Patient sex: F
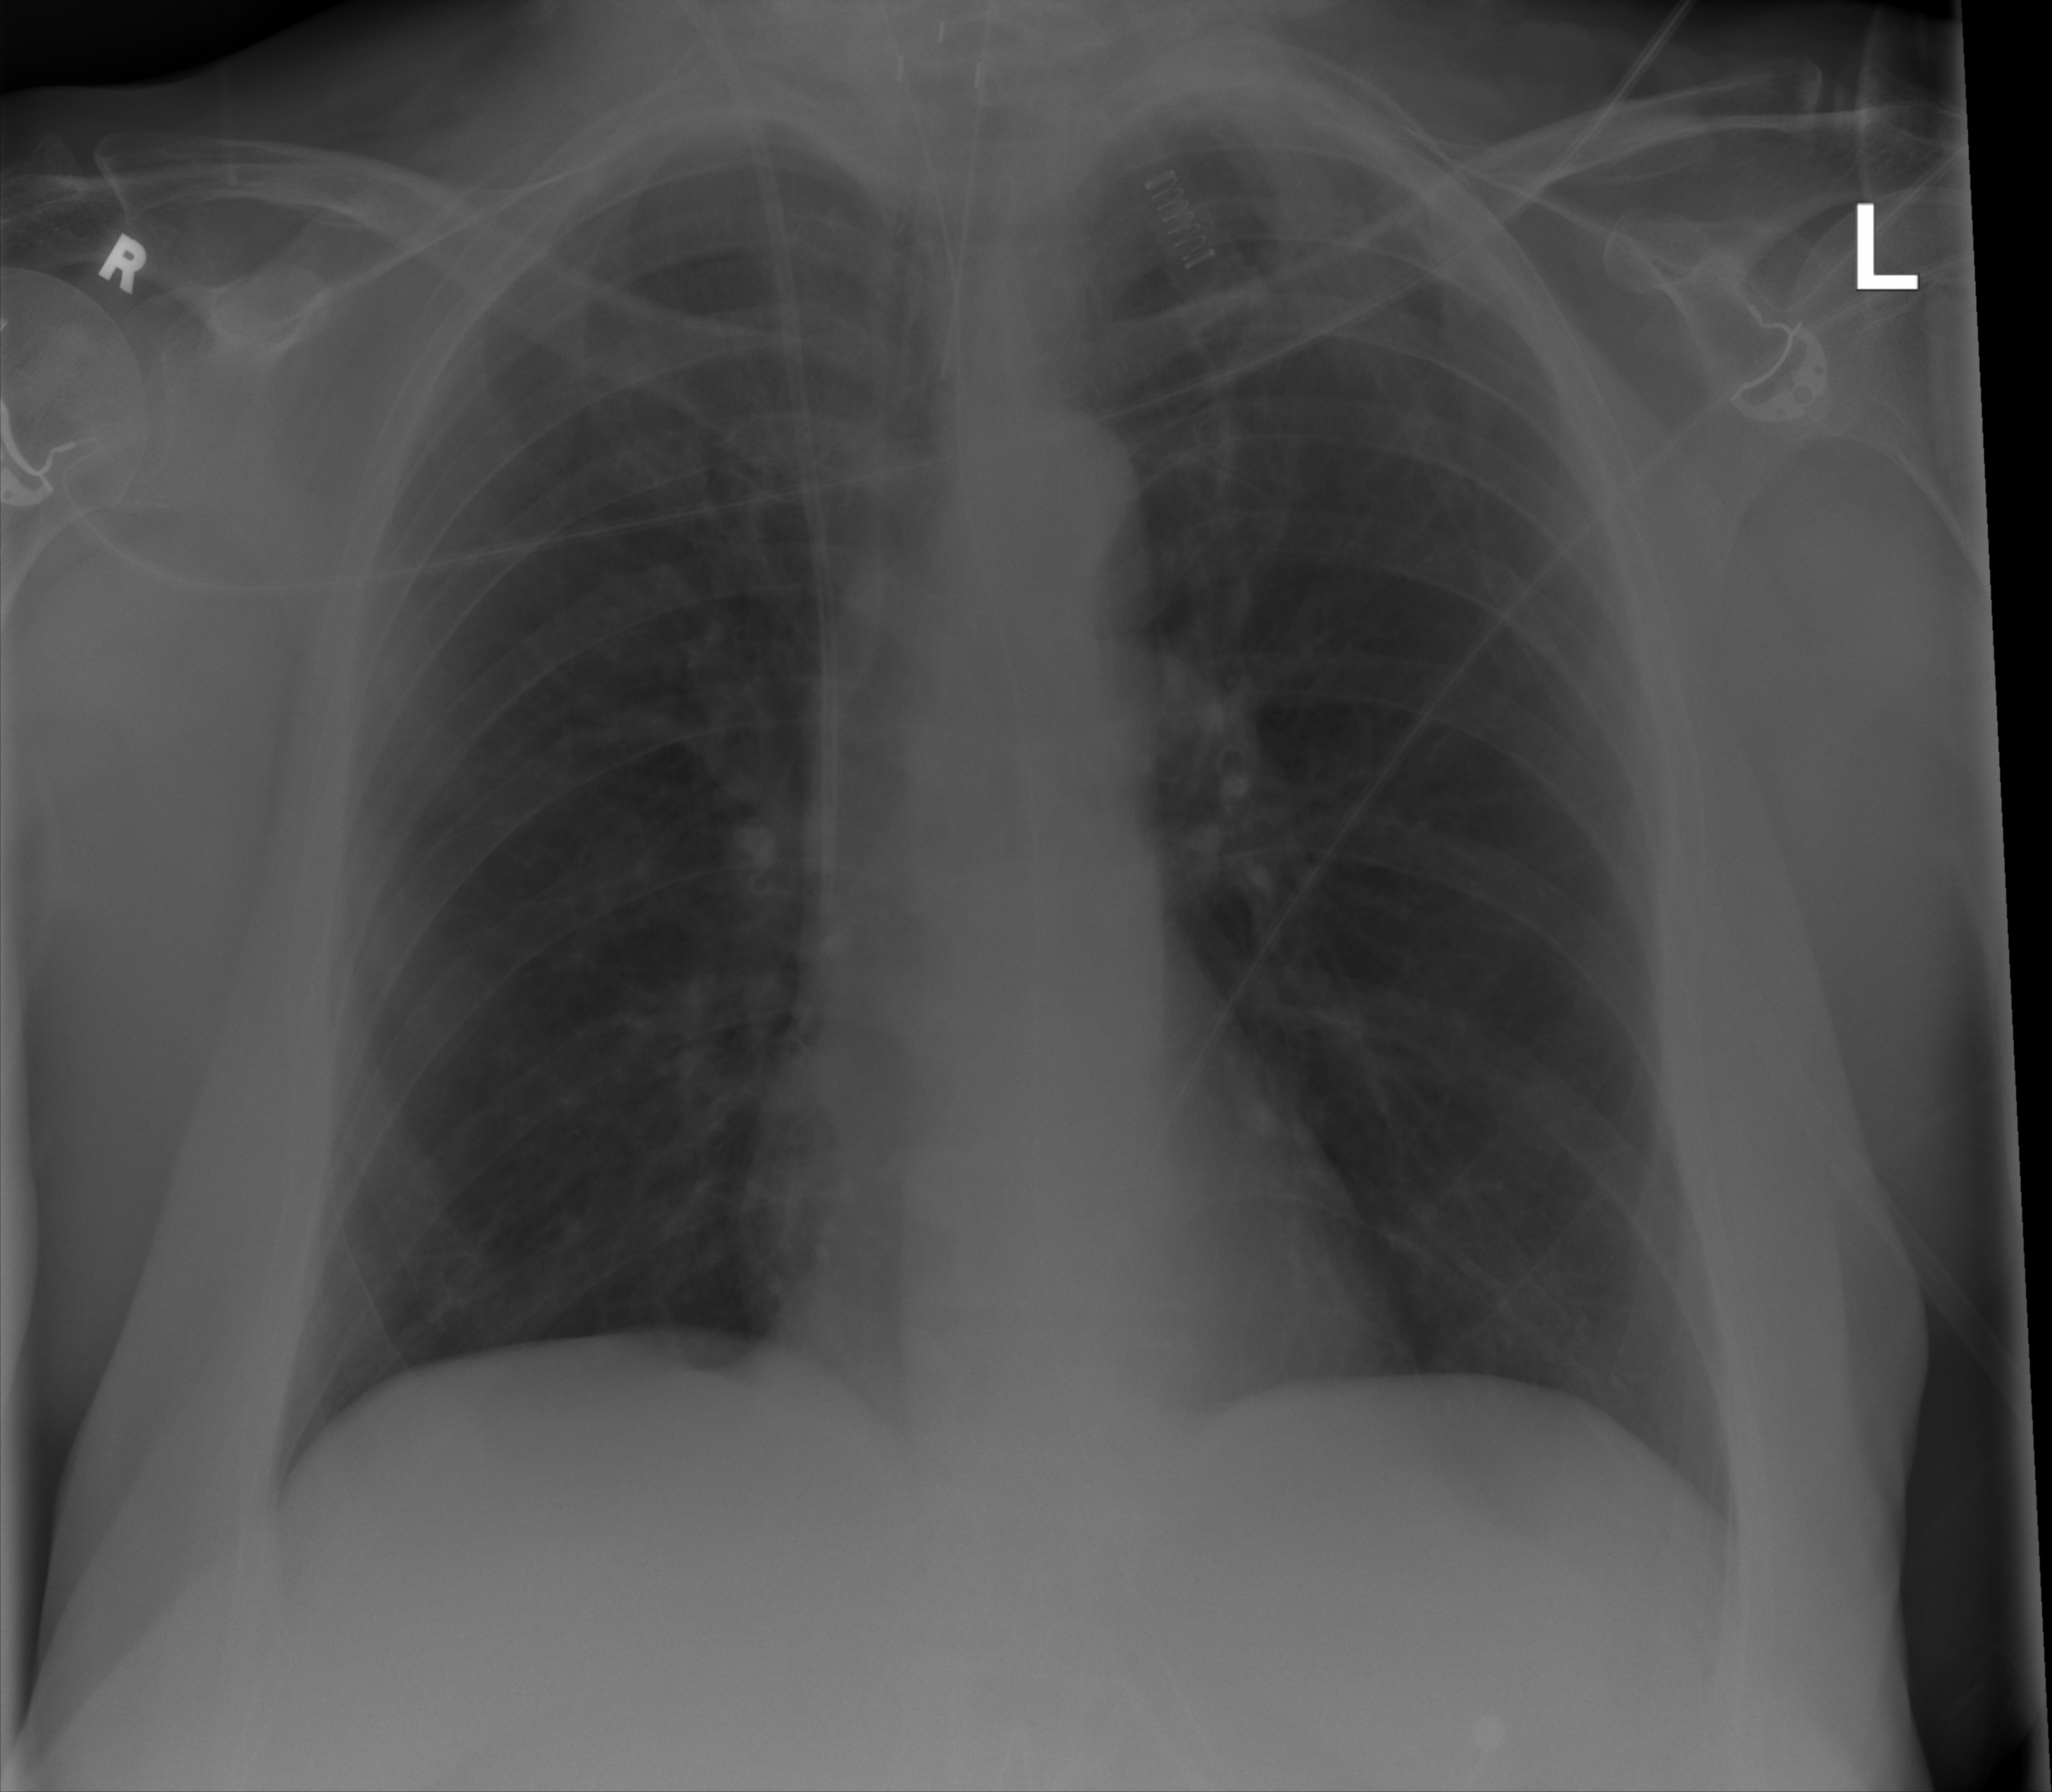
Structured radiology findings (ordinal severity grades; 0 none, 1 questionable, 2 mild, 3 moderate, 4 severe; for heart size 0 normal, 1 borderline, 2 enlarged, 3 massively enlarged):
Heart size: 0
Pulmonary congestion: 0
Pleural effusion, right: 0
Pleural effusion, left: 0
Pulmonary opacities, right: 2
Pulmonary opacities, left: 0
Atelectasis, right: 1
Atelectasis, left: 0